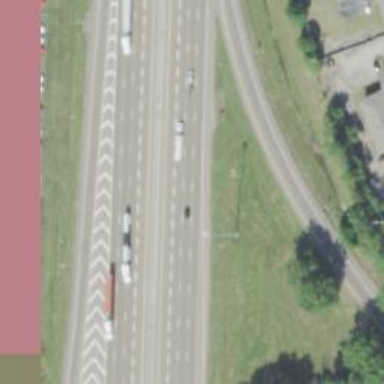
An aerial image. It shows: Asphalt motorway.